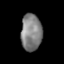
Tissue: lung
Cell type: Others
Senescence score: 0.1691
Nuclear area (px): 749
Mean DAPI intensity: 128.72